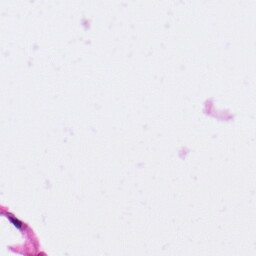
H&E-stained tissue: Pancreatic